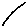
Label: line